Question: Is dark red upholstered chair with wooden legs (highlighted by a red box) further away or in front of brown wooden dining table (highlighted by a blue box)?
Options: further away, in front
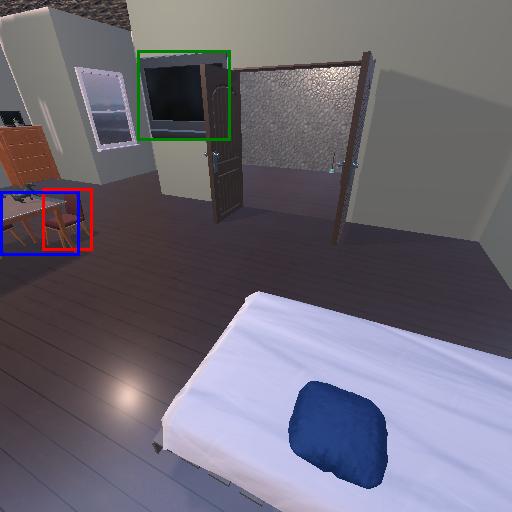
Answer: further away